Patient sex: M
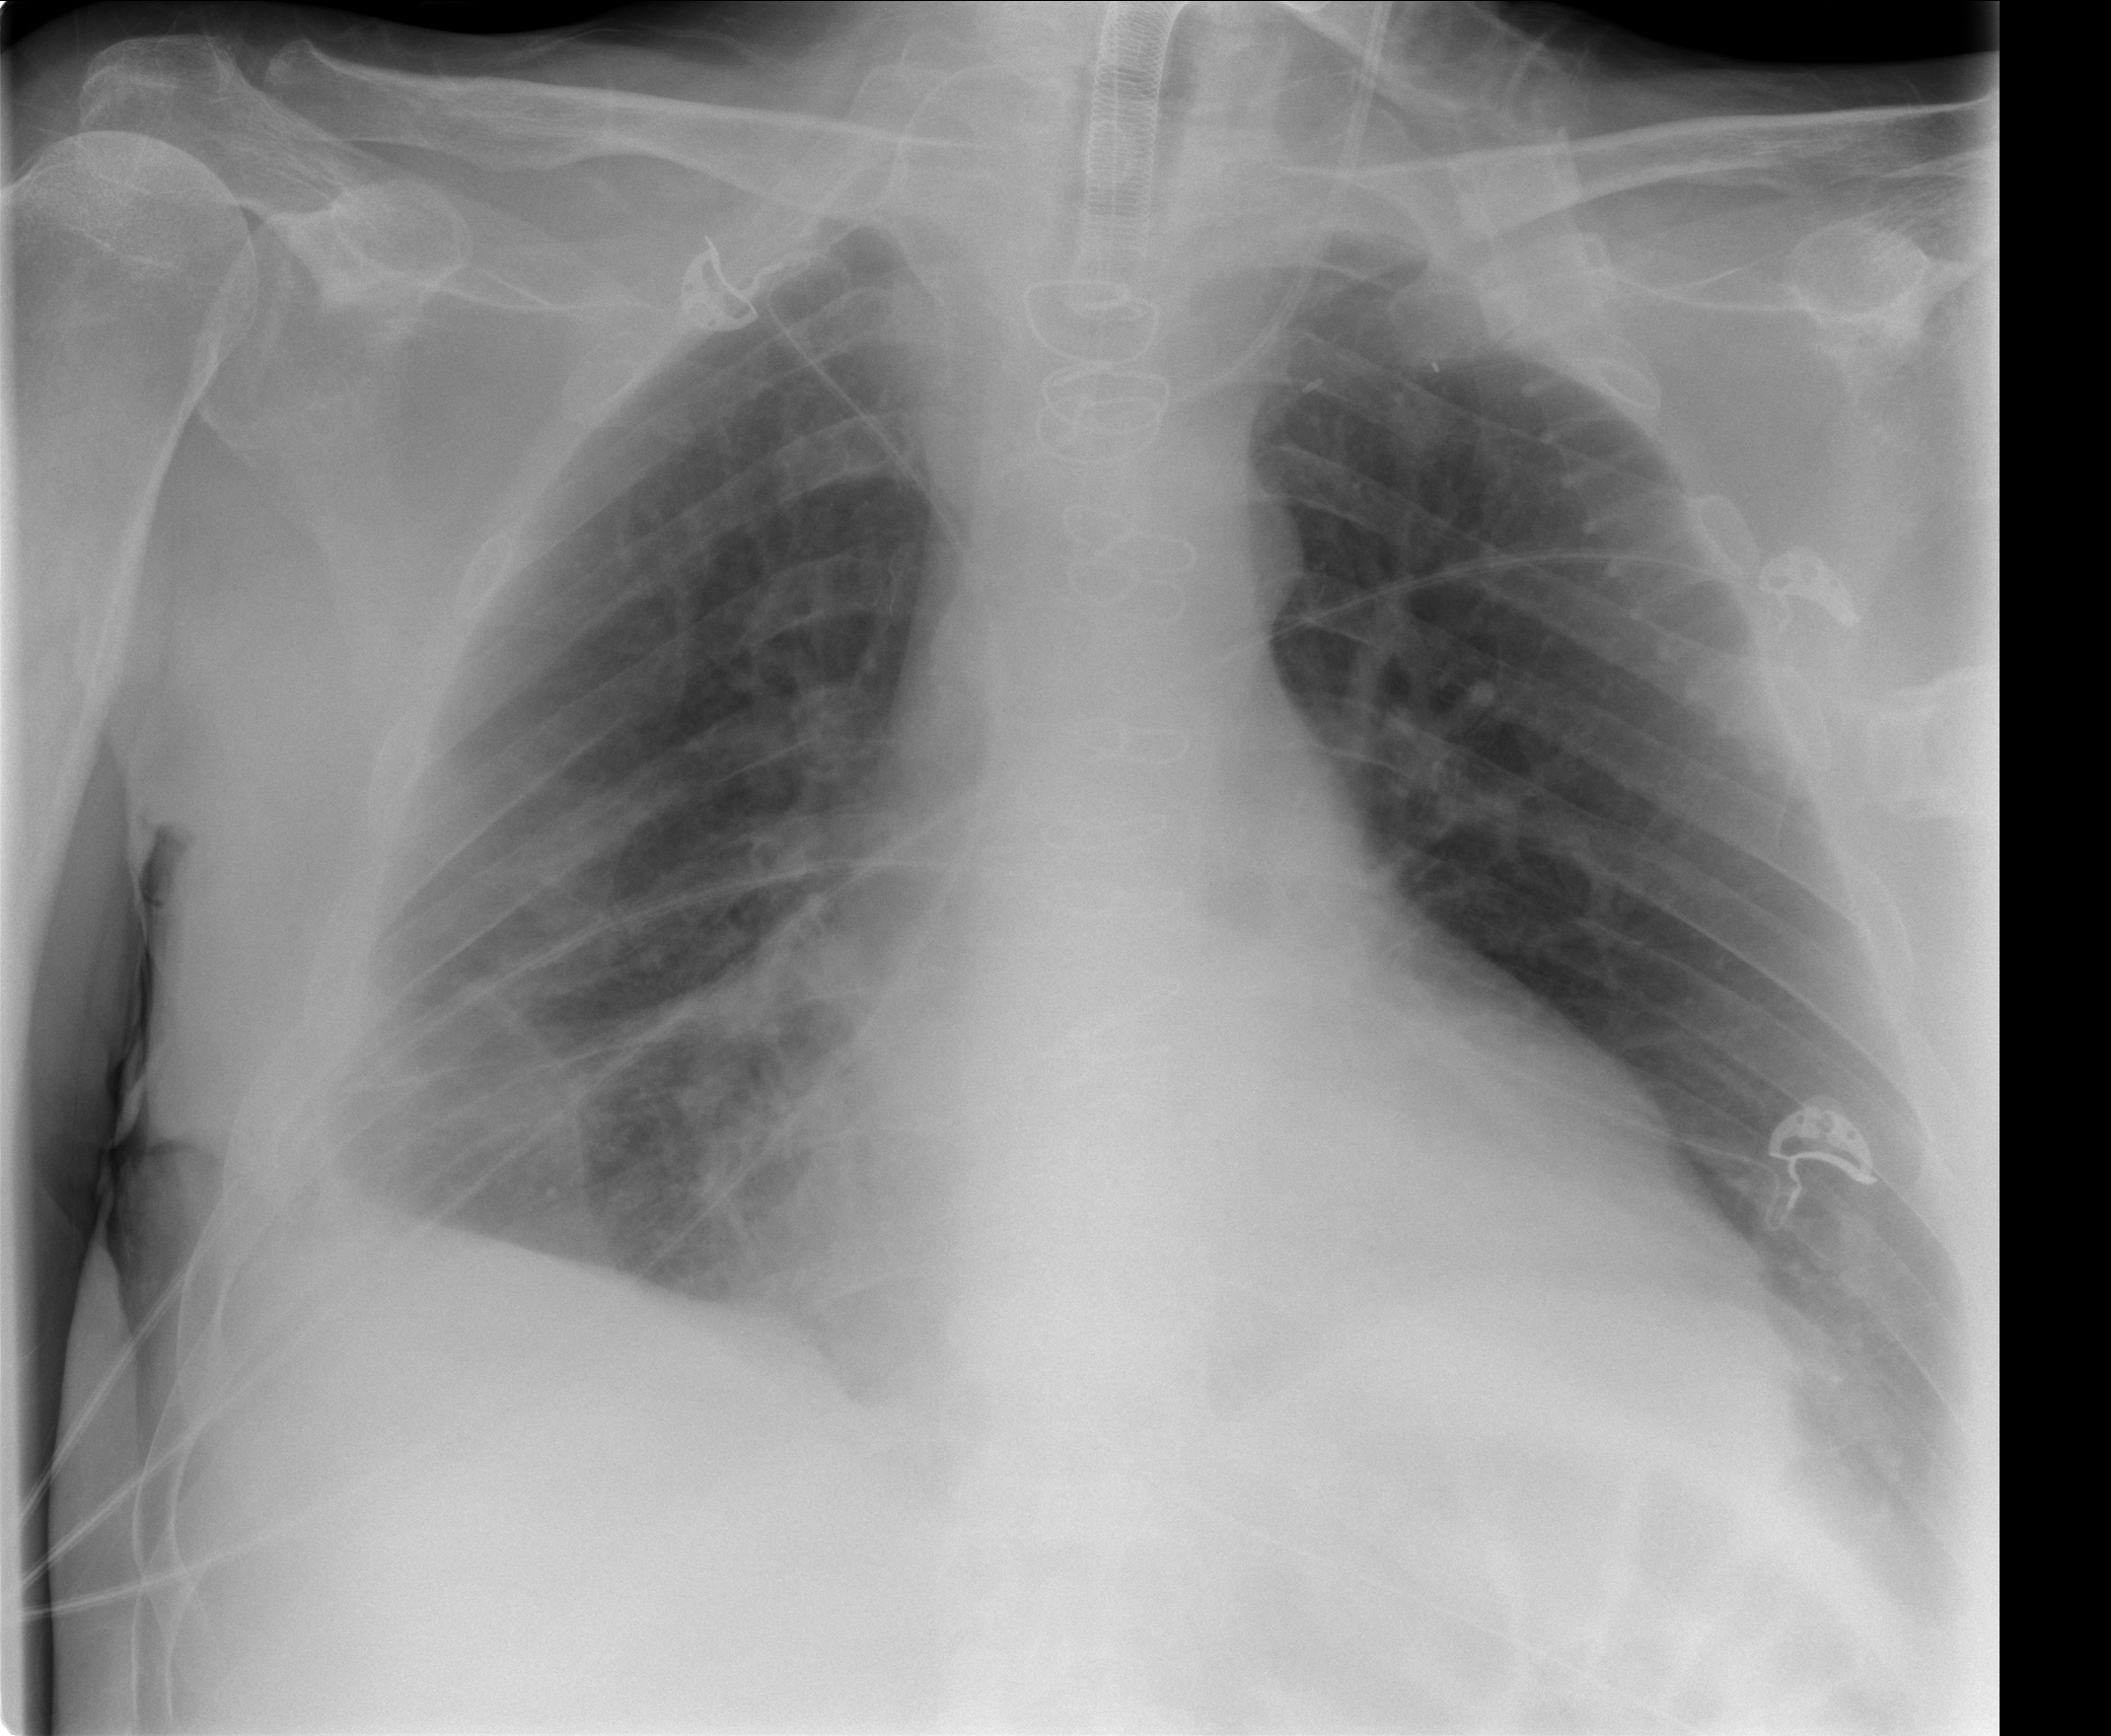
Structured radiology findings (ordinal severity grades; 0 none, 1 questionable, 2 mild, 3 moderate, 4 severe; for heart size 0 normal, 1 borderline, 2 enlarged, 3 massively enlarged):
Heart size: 2
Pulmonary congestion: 0
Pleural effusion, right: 2
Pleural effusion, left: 2
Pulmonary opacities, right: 0
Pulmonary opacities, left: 0
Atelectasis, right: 2
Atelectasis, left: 2